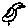
Label: bird